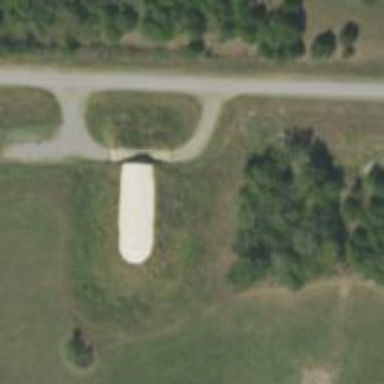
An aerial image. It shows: Military bunker.